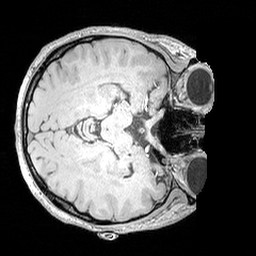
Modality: MP2RAGE
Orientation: axial
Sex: female
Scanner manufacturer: siemens
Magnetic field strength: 3 T
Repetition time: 5 s
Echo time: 0.00292 s